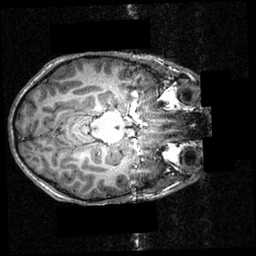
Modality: T1w
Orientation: axial
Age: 16
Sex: male
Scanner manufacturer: siemens
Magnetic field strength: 3.951 T
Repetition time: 1.5 s
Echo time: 0.00335 s